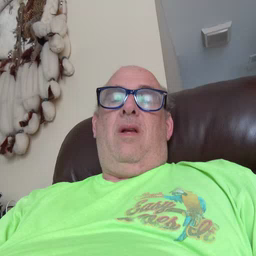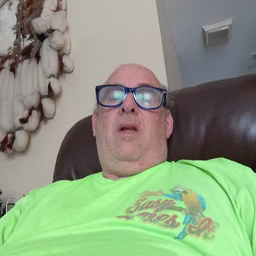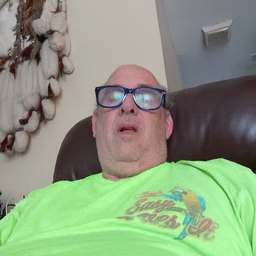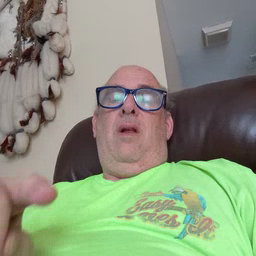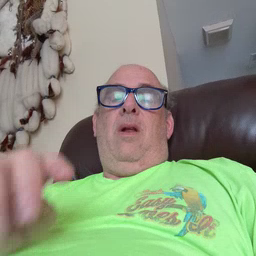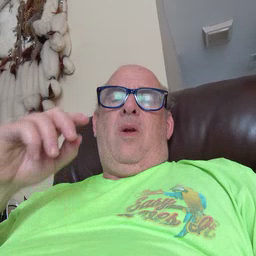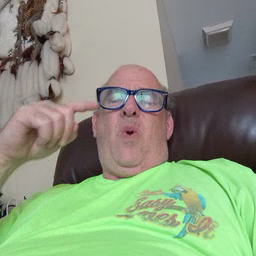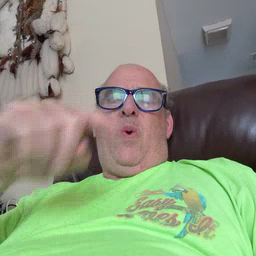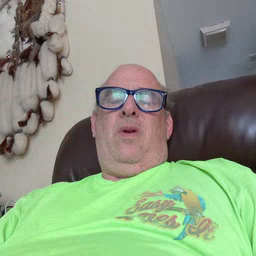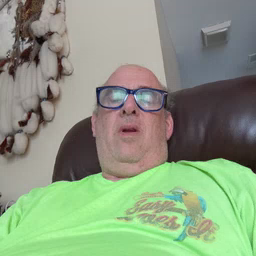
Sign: owie